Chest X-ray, PA view. Patient: 51 years old, sex F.
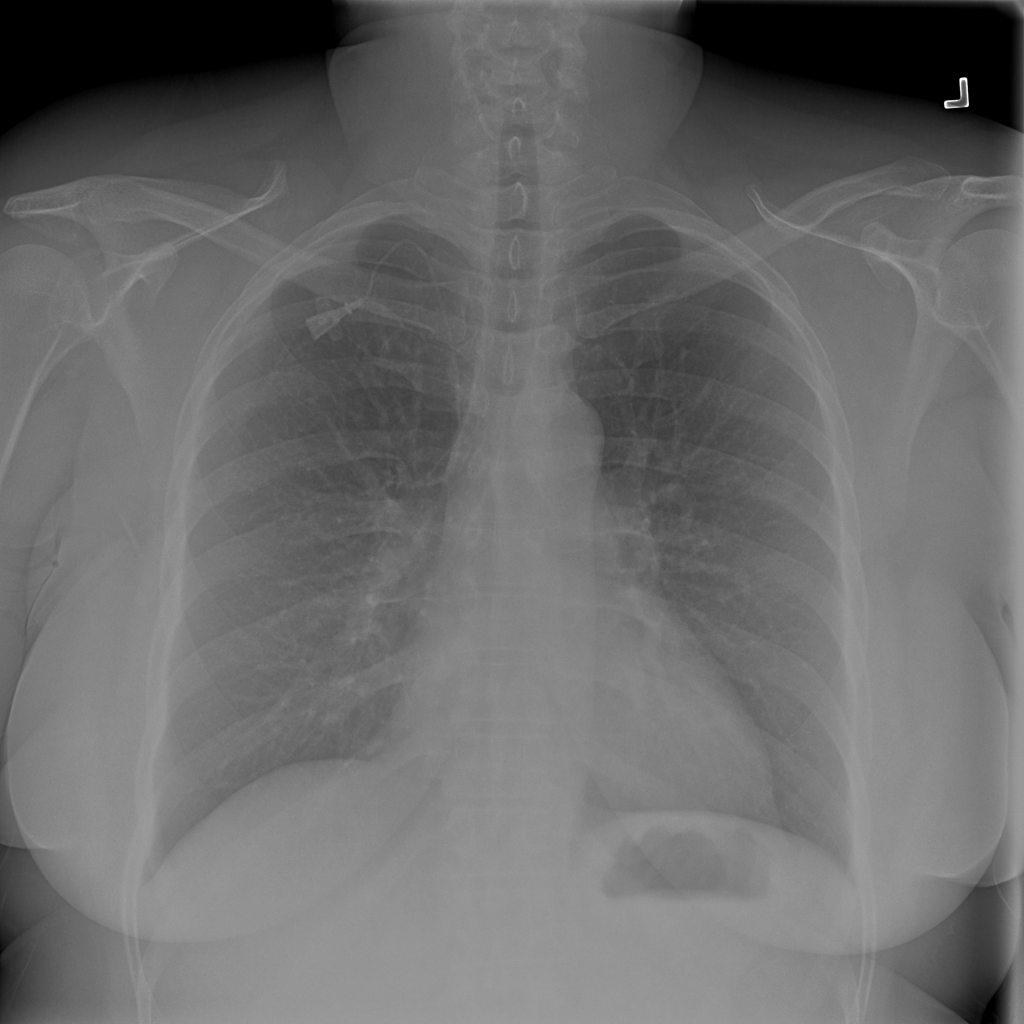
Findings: No Finding